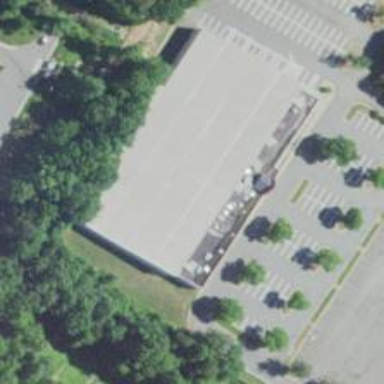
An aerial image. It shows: Leisure land featuring bowling alley.